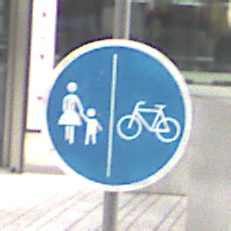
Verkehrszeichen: GetrennterRadUndGehwegRadwegRechts
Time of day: Midday
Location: Outdoor (Urban)
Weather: Overcast
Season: NotSpecified
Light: Natural